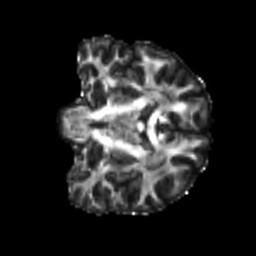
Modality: FA
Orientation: coronal
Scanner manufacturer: siemens
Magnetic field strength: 3 T
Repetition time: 4 s
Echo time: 0.0594 s